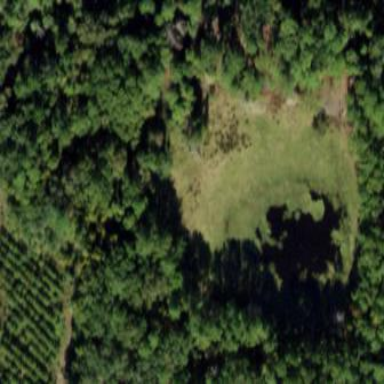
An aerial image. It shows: Marshy wetland area.